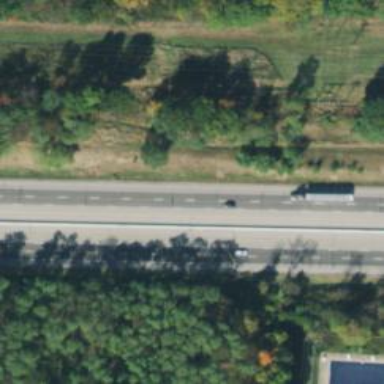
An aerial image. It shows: View of motorway.